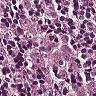
Metastatic tissue present: yes